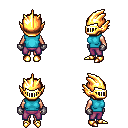
a pixel art fantasy rpg character, female body template, human, light skin, teal sleeveless shirt, magenta pants, dark blonde plain hairstyle, gold helm, metal gloves, gold boots, four views (front, back, left, right), 2x2 character sprite sheet, small pixel art, hard edges, no anti-aliasing